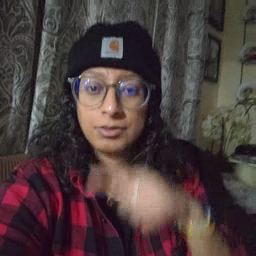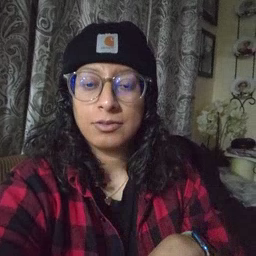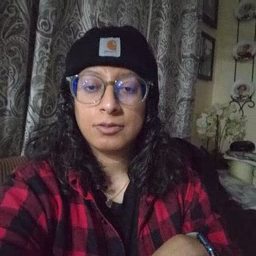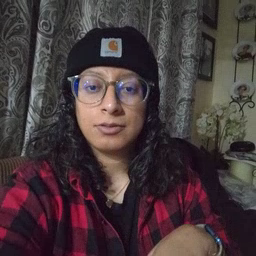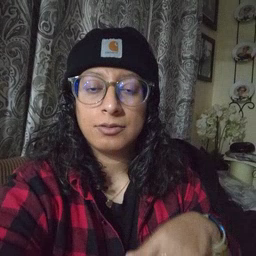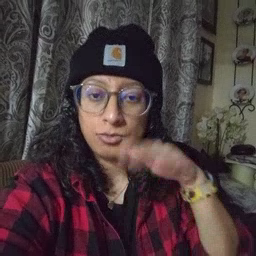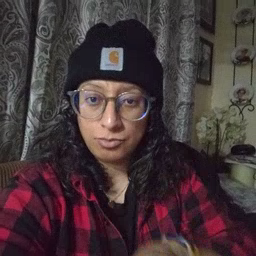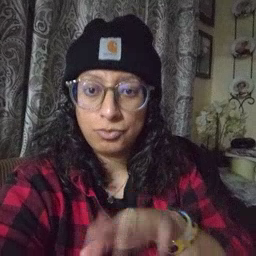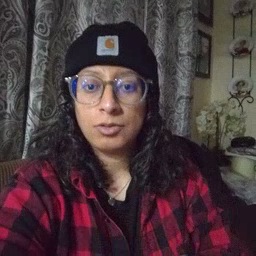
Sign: into